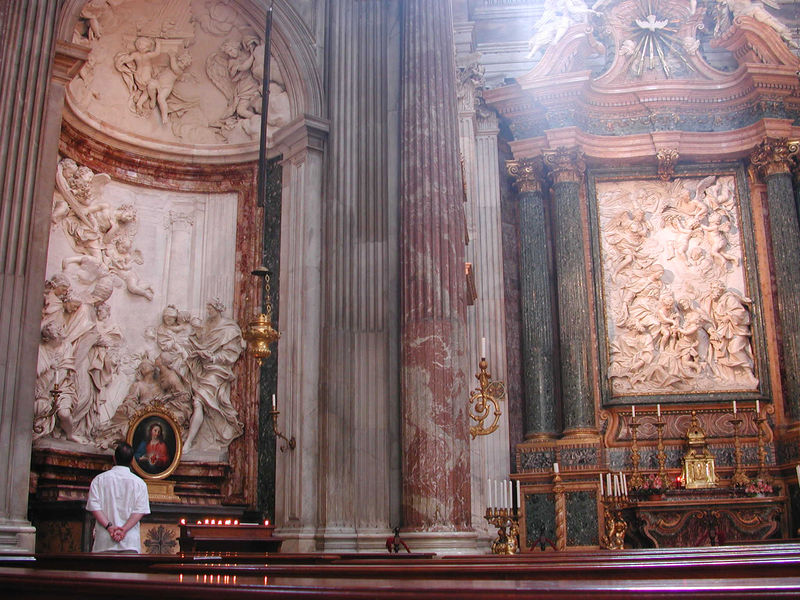
Titel: Sant’Agnese in Agone
Künstler: Girolamo Rainaldi
Standort: Rom, S. Agnese in Agone (EU - I - Latium)
Schlagwörter: gott, mann, marmor, pfeiler, säule, säulen, gebäude, leute, architektur, barock, mensch, taube, innenraum, kirche, gold, engel, putte, relief, bogen, italien, zuschauer, besucher, figuren, kuppel, tafel, kerzen, leuchter, betrachter, halle, vergoldet, strahlen, beten, altar, kerzenständer, weihrauch, kapelle, kanneluren, heilige, gips, putten, reliefs, altarbild, himmelfahrt, mamor, geist, uffizien, tabernakel, apostel, heiliger geist, friedenstaube, bernini, seitenaltar, stanzen, nebenaltar, assam, bernin, mocchi, mochi, algardi, duquesnoy